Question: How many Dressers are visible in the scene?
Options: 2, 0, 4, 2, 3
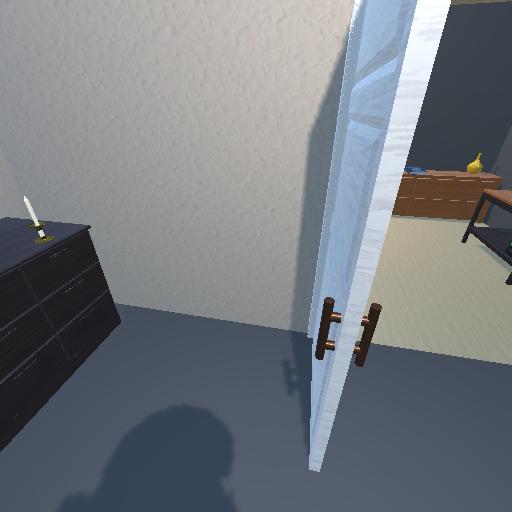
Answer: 2